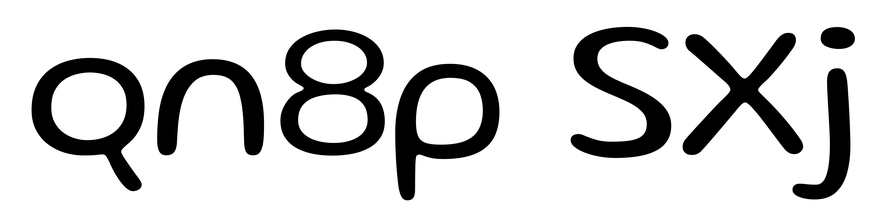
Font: Gluten_Light